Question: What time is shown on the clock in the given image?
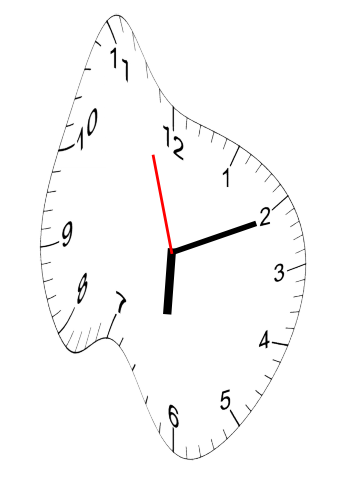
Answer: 06:10:57